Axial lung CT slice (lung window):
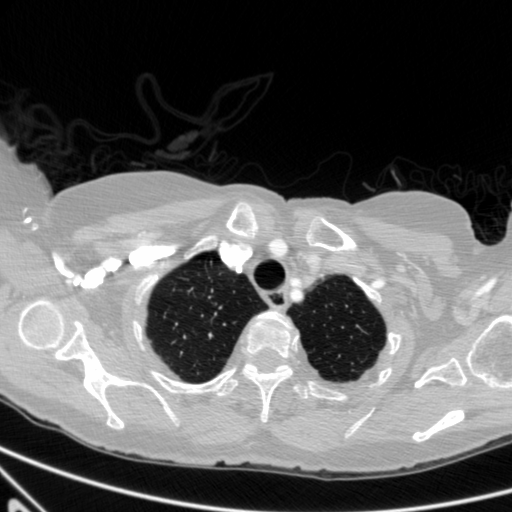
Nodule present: no